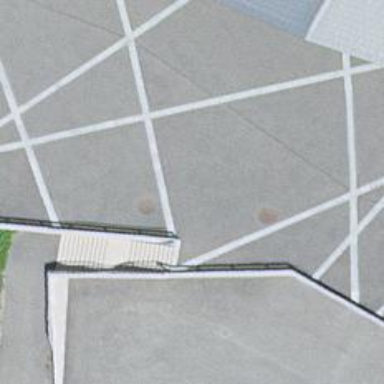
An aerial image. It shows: Road with steps.